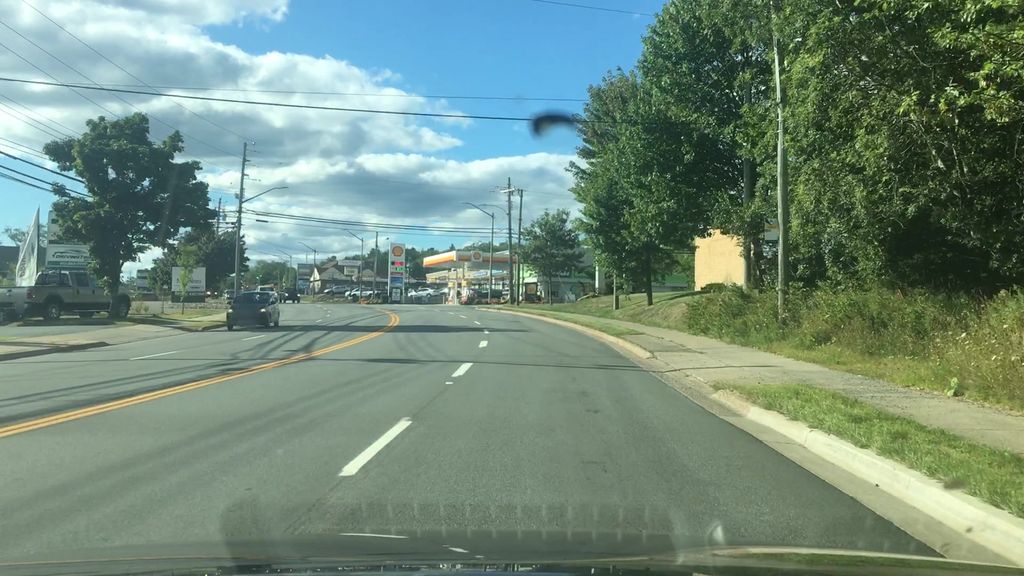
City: halifax